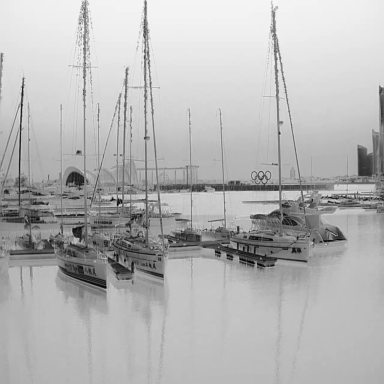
There are nine objects shown in the infrared image, including eight sailboats, and a canoe.